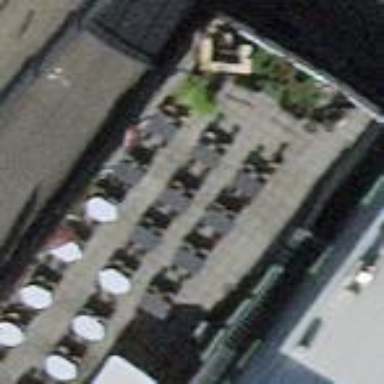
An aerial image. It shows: Terrace building.